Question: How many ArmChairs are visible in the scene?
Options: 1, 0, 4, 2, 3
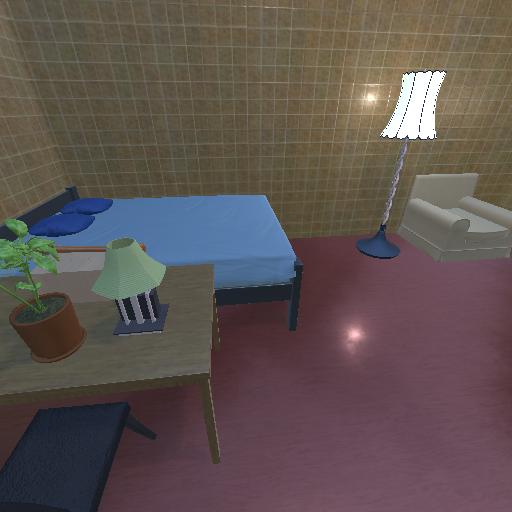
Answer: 1